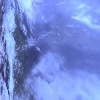
Label: cloud